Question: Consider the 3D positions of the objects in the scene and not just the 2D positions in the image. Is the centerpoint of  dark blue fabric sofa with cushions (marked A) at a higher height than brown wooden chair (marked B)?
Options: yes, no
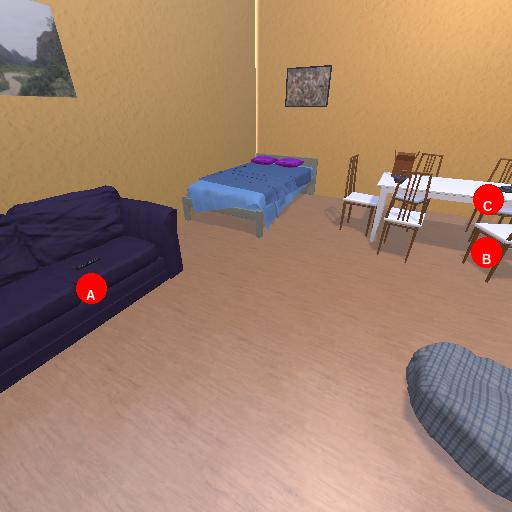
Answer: yes